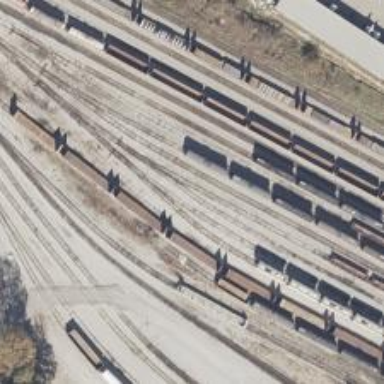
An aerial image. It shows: Railway yard.